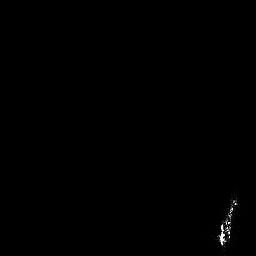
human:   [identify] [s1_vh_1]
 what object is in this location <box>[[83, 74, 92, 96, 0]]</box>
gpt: <ref>1 medium ship at the bottom right</ref>